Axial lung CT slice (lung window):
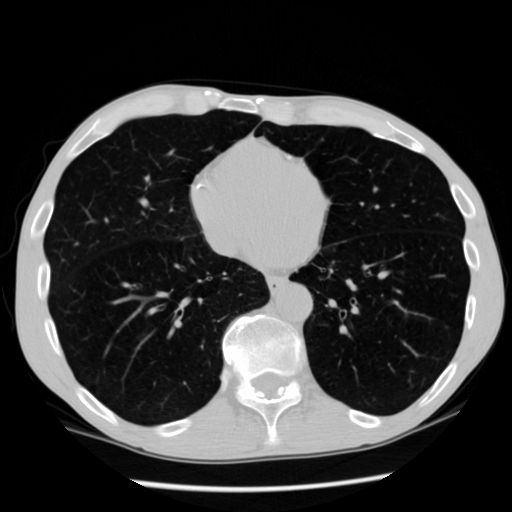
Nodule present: no